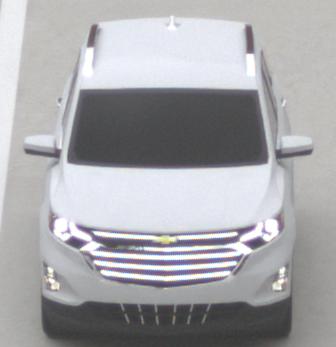
Make: Chevrolet
Model: Equinox
Detailed model: Gen. 2
Model produced from: 2015
Model produced until: 2017
Doors: 5
Color: white
Road condition: dry road
Daytime: morning or afternoon
Contrast: low contrast